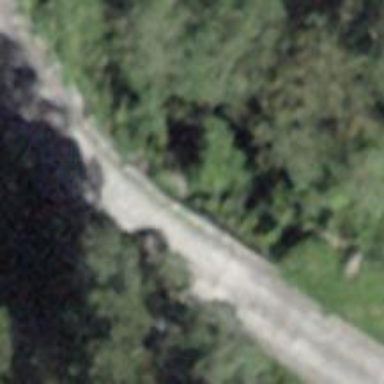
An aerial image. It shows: Culvert tunnel.